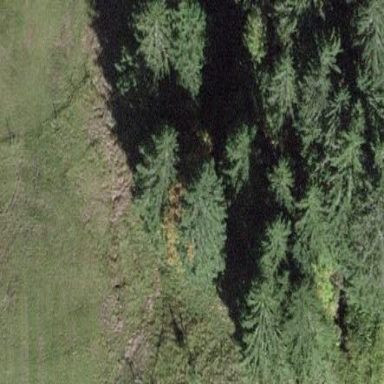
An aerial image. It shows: Forest area.